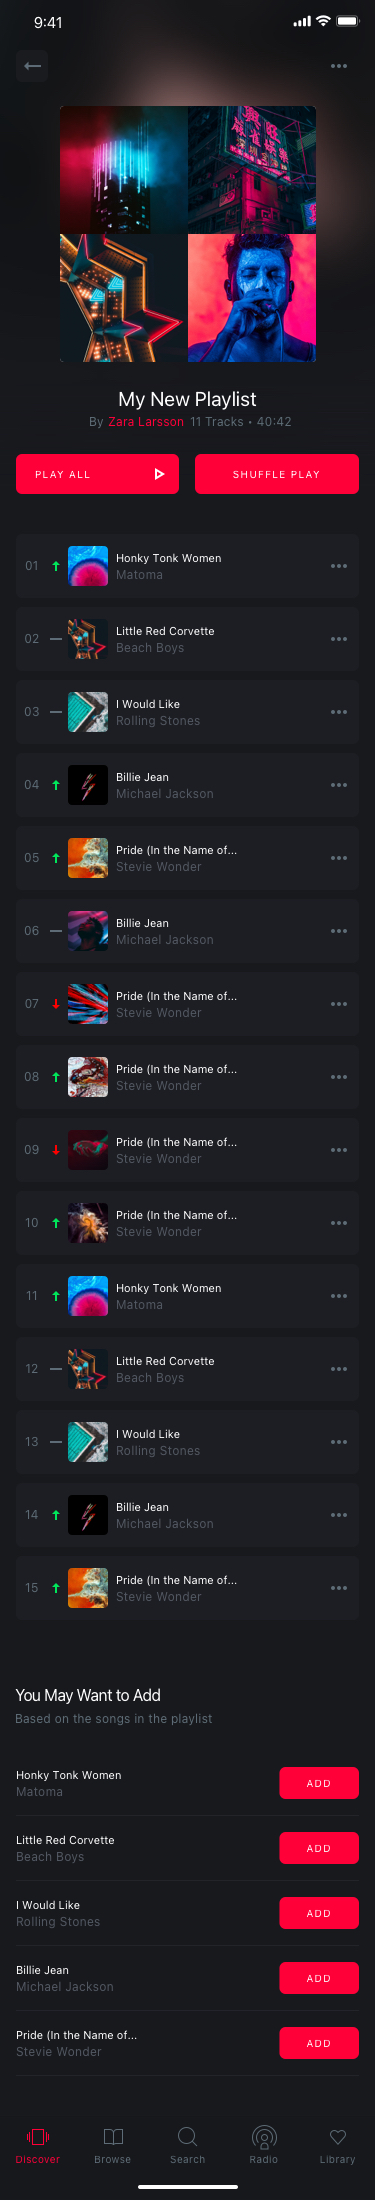
Text in this UI design:
11 Tracks • 40:42
By
Zara Larsson
My New Playlist
You May Want to Add
Based on the songs in the playlist